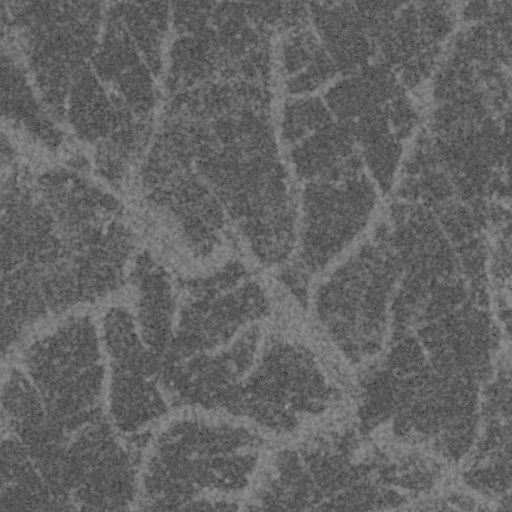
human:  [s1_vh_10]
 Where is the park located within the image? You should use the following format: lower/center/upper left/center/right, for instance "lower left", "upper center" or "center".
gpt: The park is located in the upper left of the image.
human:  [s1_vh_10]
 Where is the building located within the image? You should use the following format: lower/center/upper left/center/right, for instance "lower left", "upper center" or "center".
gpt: There is no building in the image.

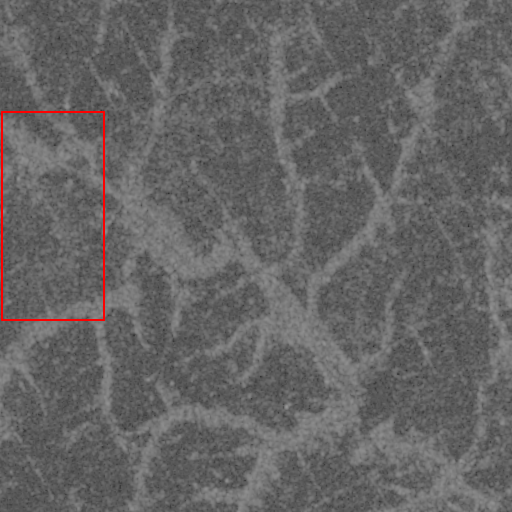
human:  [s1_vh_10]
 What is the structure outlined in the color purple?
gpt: There is no purple outline.
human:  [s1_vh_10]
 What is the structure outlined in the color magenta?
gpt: There is no structure outlined in magenta.